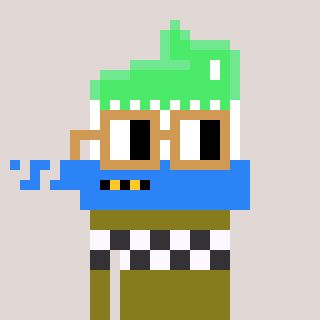
a pixel art character with square brown glasses, a toothbrush-shaped head and a gunk-colored body on a warm background